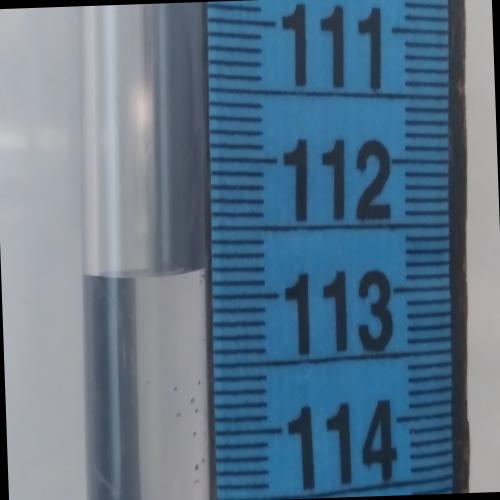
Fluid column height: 112.8 cm